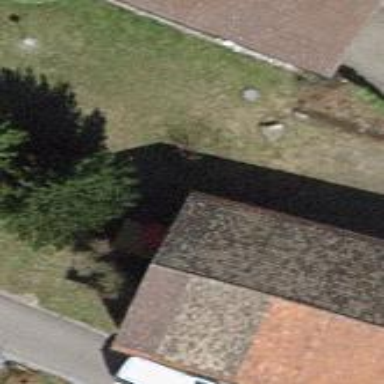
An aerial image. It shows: Detached building.